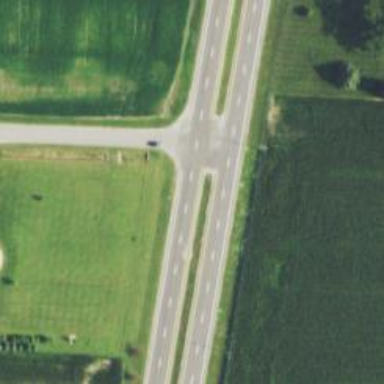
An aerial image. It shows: Trunk highway.